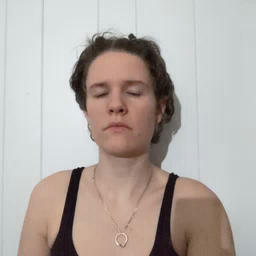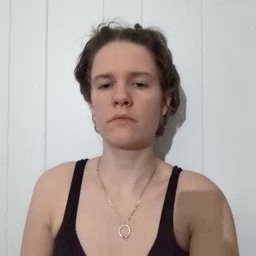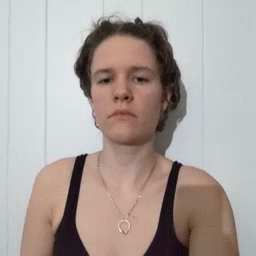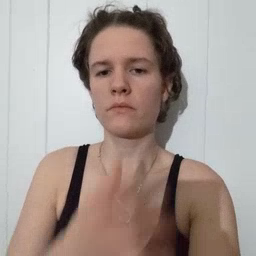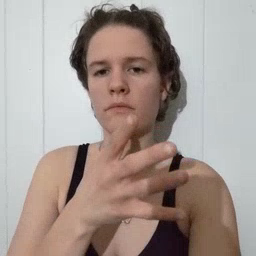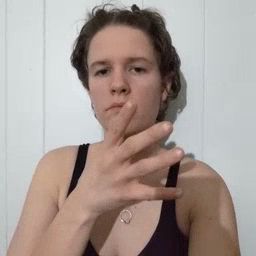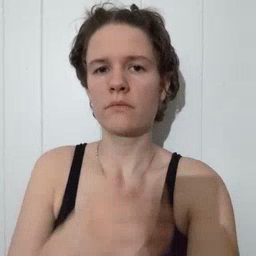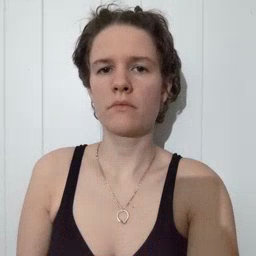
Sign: mom